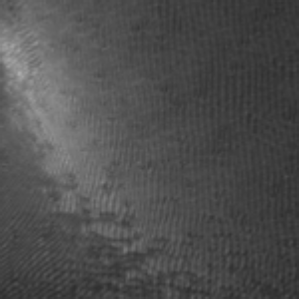
Label: frost